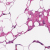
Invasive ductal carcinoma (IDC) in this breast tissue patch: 0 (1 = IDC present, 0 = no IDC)